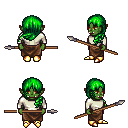
a pixel art fantasy rpg character, female body template, orc, green skin, white long-sleeve shirt, robe skirt, green left-swept hairstyle, gold boots, spear, four views (front, back, left, right), 2x2 character sprite sheet, small pixel art, hard edges, no anti-aliasing